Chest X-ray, AP view. Patient: 50 years old, sex M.
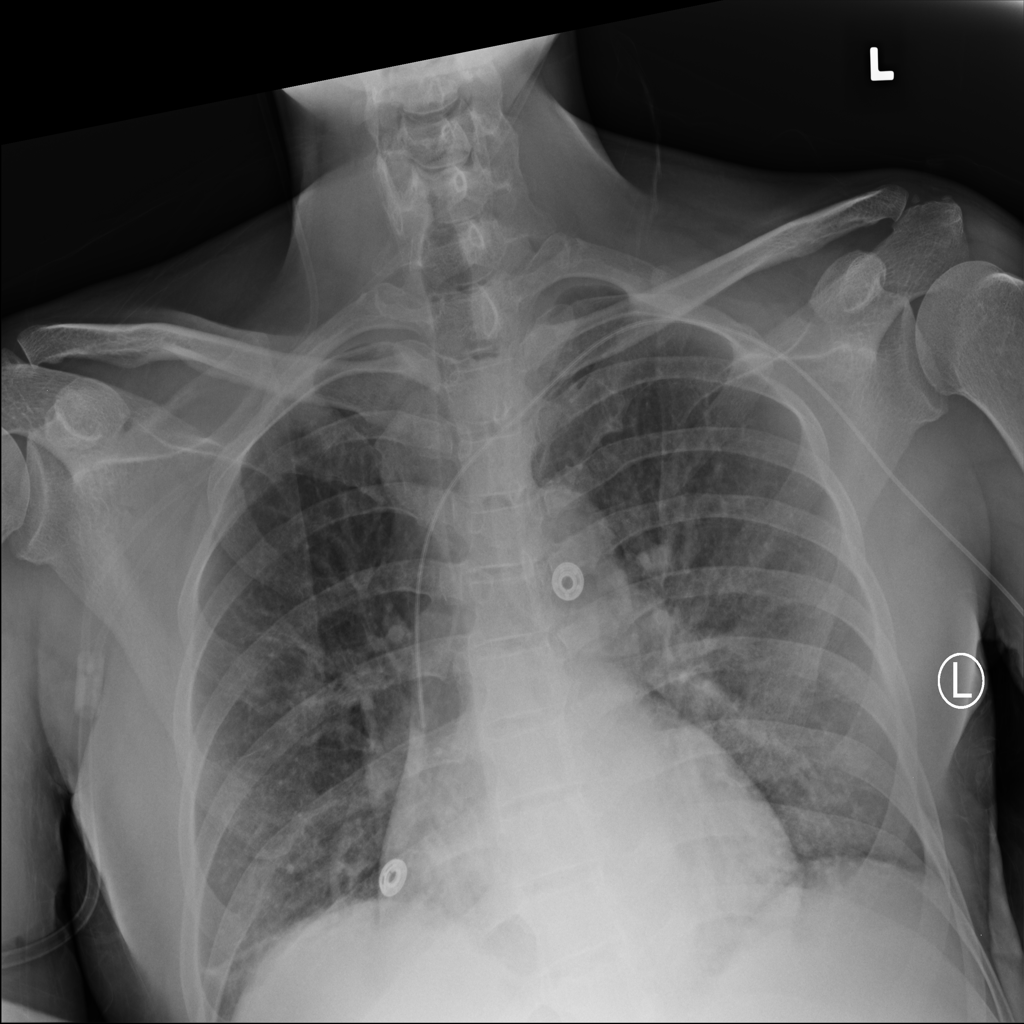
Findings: Infiltration